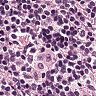
Metastatic tissue present: no